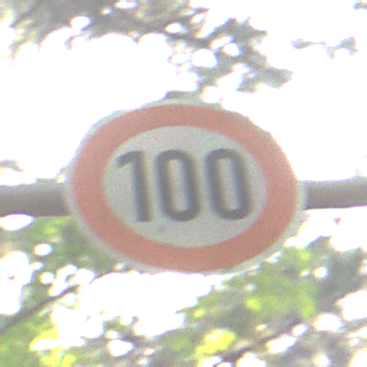
Verkehrszeichen: Geschwindigkeit100
Umgebung: Outdoor, RoadRail
Tageszeit: MorningAfternoon
Wetter: Clear
Licht: Natural
Jahreszeit: NotSpecified
Kontrast: LowContrast